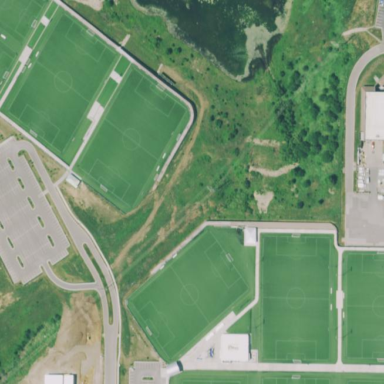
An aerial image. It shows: Soccer sports center for leisure activities.